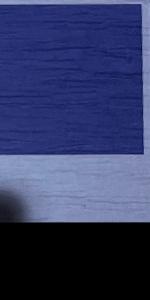
Label: Empty